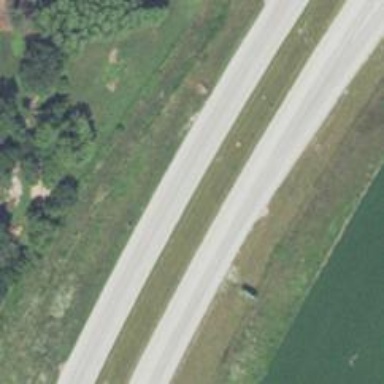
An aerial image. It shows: Asphalt trunk highway which is also expressway.